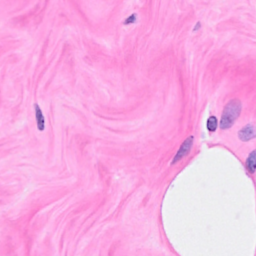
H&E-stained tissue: Breast